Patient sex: M
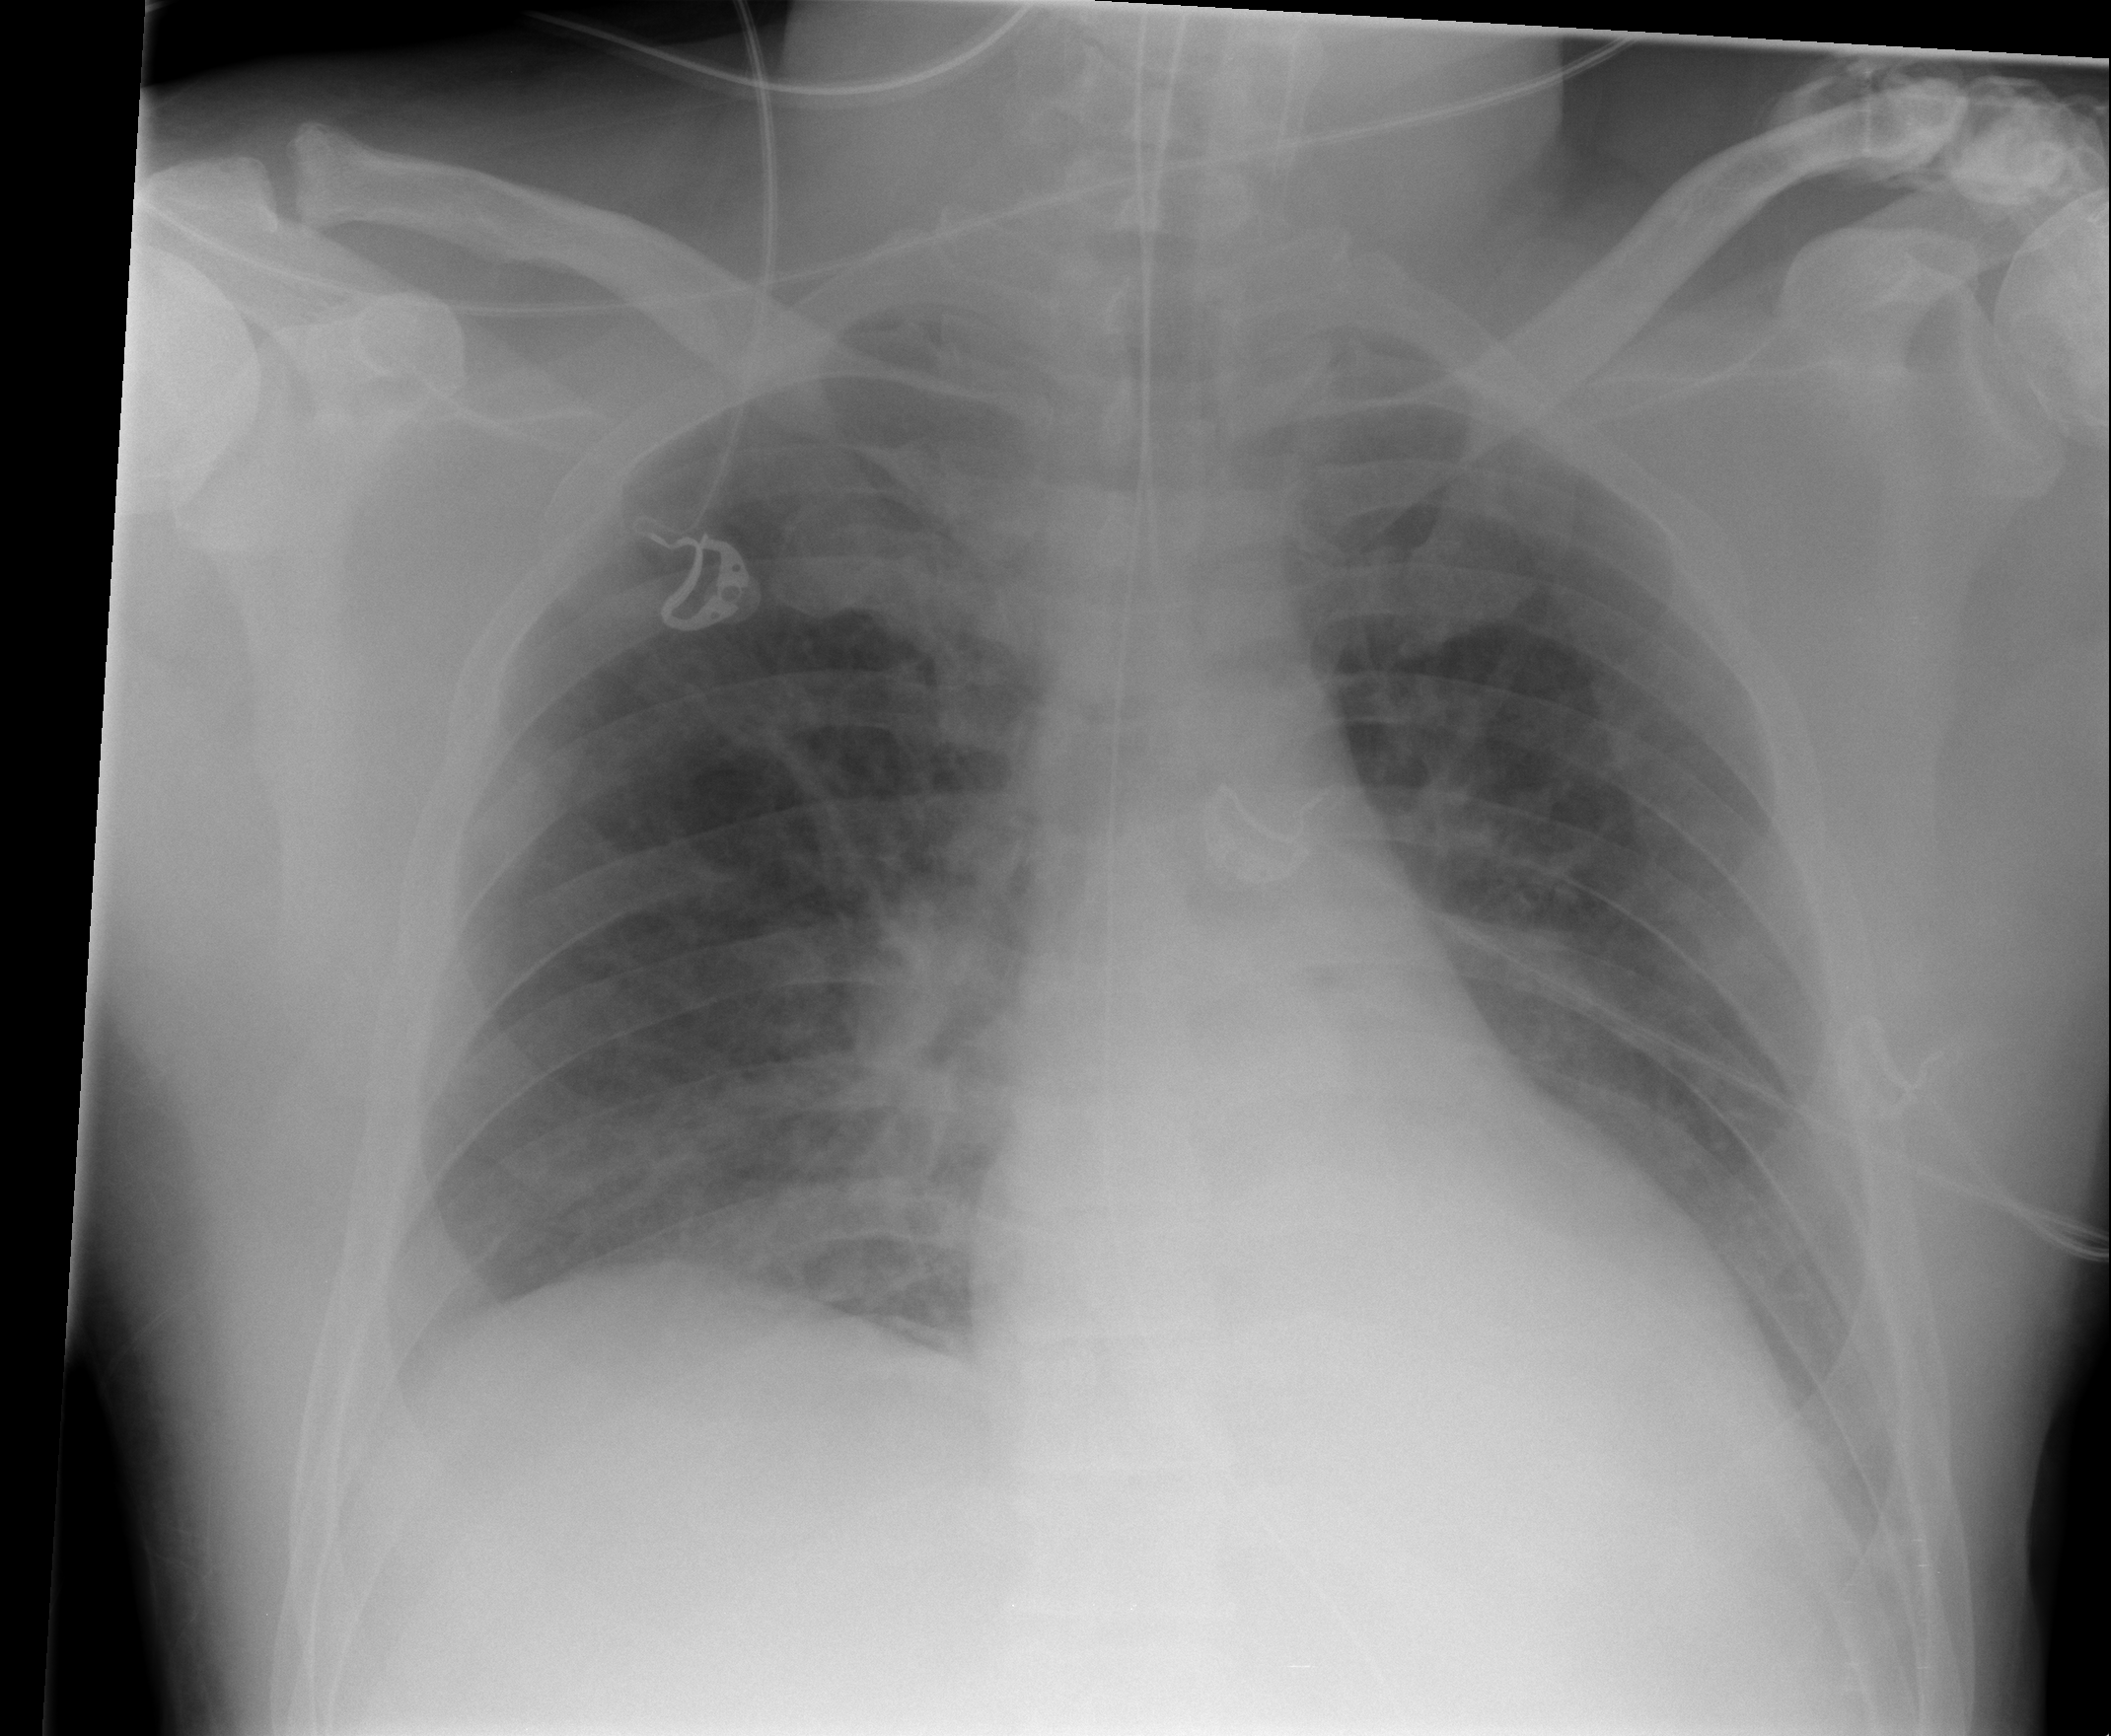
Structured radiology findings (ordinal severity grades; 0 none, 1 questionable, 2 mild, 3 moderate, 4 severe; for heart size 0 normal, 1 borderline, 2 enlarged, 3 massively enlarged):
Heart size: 0
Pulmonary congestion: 3
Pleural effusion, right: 0
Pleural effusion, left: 0
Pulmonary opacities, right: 2
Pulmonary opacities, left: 0
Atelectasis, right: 0
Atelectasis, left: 0